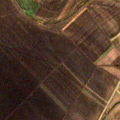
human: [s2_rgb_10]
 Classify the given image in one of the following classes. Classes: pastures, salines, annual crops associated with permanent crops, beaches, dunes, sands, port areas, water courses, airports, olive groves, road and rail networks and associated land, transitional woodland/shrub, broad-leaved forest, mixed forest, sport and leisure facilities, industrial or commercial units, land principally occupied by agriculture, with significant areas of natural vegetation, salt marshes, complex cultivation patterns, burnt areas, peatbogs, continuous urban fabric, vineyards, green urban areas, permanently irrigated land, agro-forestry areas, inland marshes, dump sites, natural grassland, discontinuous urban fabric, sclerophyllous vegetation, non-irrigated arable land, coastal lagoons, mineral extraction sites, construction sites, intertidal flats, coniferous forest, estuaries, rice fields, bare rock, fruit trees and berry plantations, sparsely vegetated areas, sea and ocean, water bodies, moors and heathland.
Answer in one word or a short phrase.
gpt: non-irrigated arable land